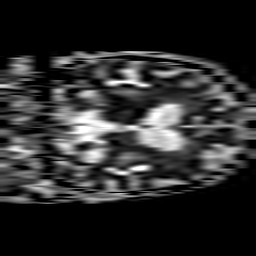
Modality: ADC
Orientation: coronal
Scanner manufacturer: philips
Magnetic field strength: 3 T
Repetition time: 3.08 s
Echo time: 0.076 s